Aerial crown-view tile of a tropical tree (Barro Colorado Island, Panama), acquired 20241014:
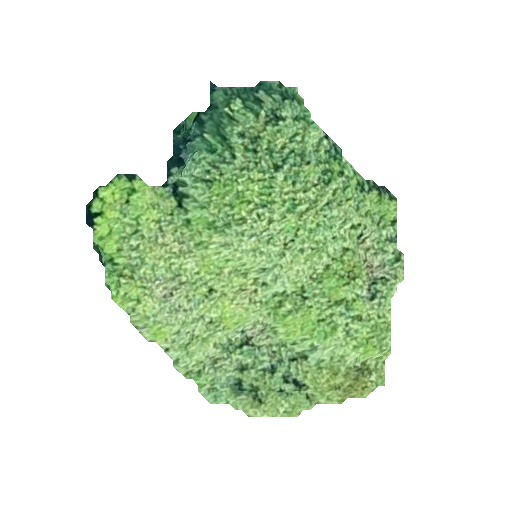
Species: Ficus yoponensis
GBIF accepted scientific name: Ficus yoponensis
Crown area: 112.205 m²